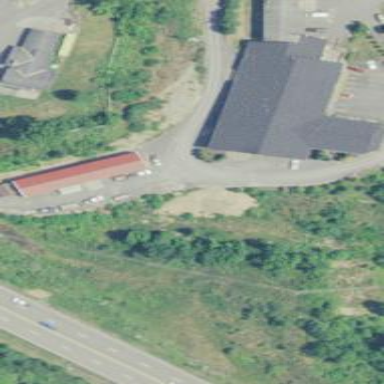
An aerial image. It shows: Building housing furniture shop.